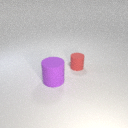
small red rubber cylinder behind large purple rubber cylinder